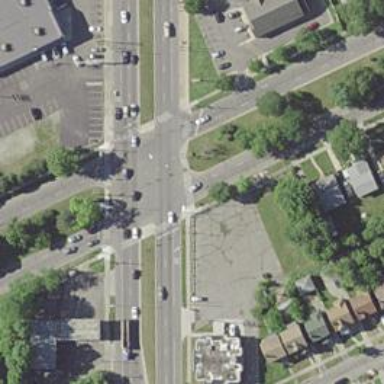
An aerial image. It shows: Footway that serves as traffic island.